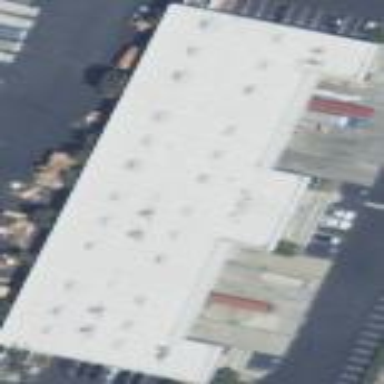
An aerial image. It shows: Warehouse.